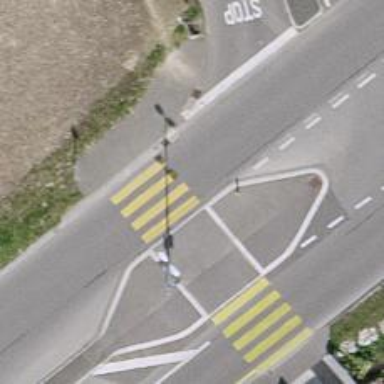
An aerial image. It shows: Uncontrolled zebra crossing on the road.